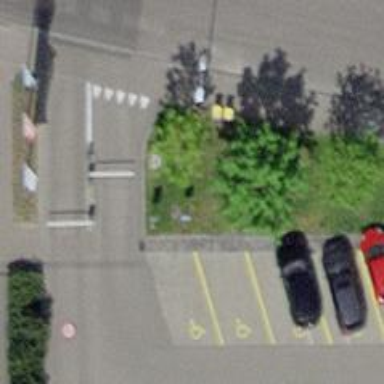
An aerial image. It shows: Post box is visible.